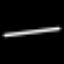
Label: line